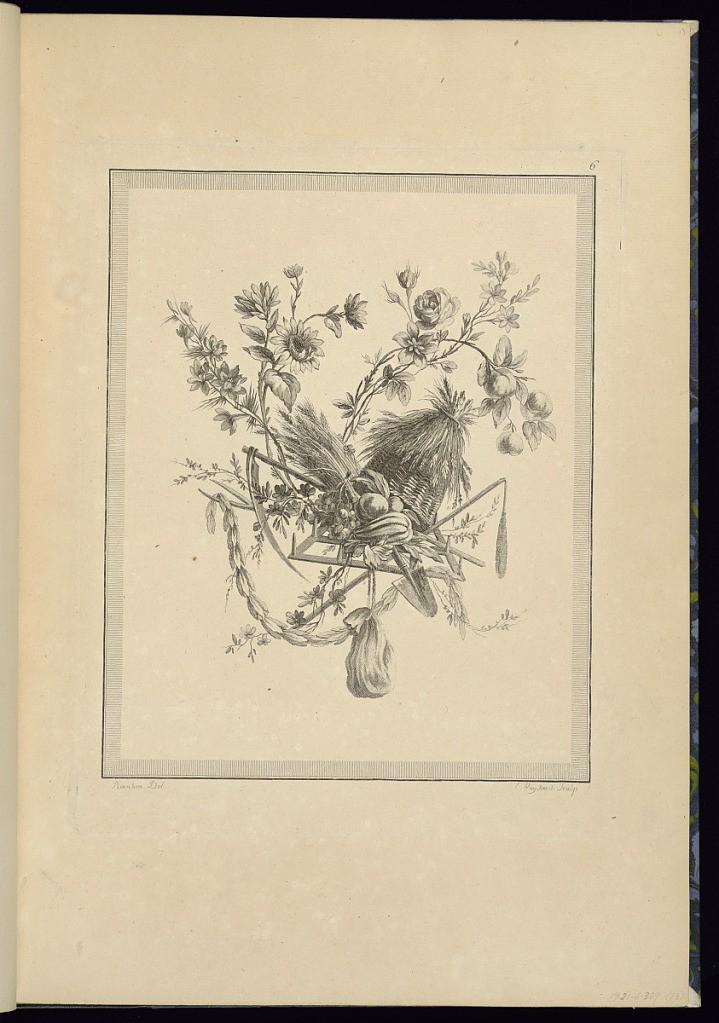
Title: Trophy Design
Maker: Pierre Ranson, French, 1736–1786
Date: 1778
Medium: Etching on laid paper
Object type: Print
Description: Trophy ornament design incorporating flowers, foliate branches, festoon of leaves, fruit, vegetables, wheat, scythe, and agricultural tools. The plate is numbered and signed.